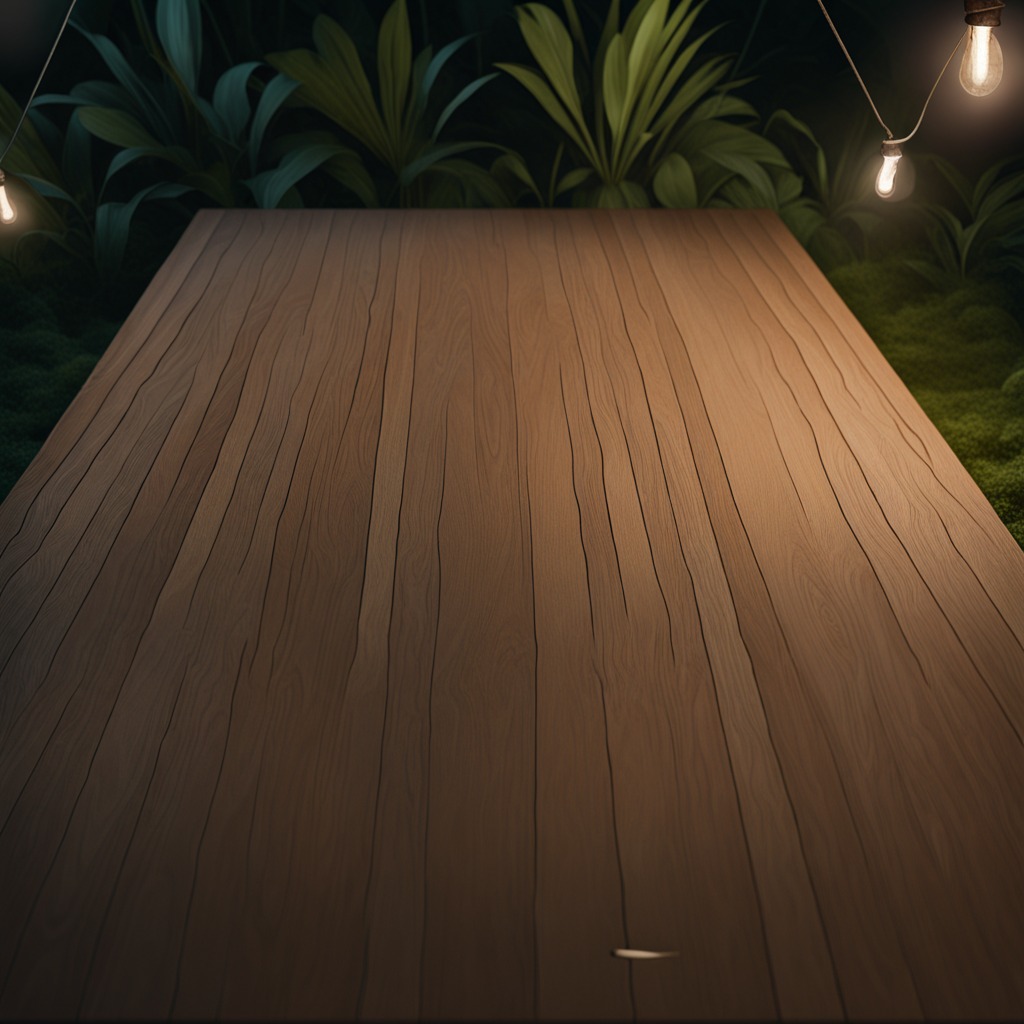
An iron nail is lying on the wooden table.